Interaction volume radius: 5 \u00c5
Interaction volume height: 20 \u00c5
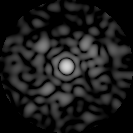
Disorder parameter: 0.8365